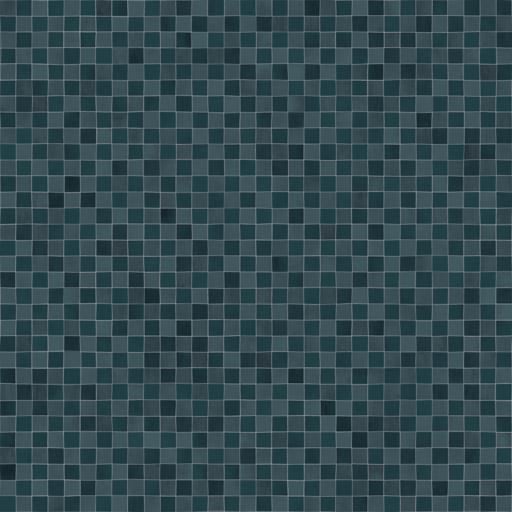
Tags: clean dark modern reflective shiny tiled tiles